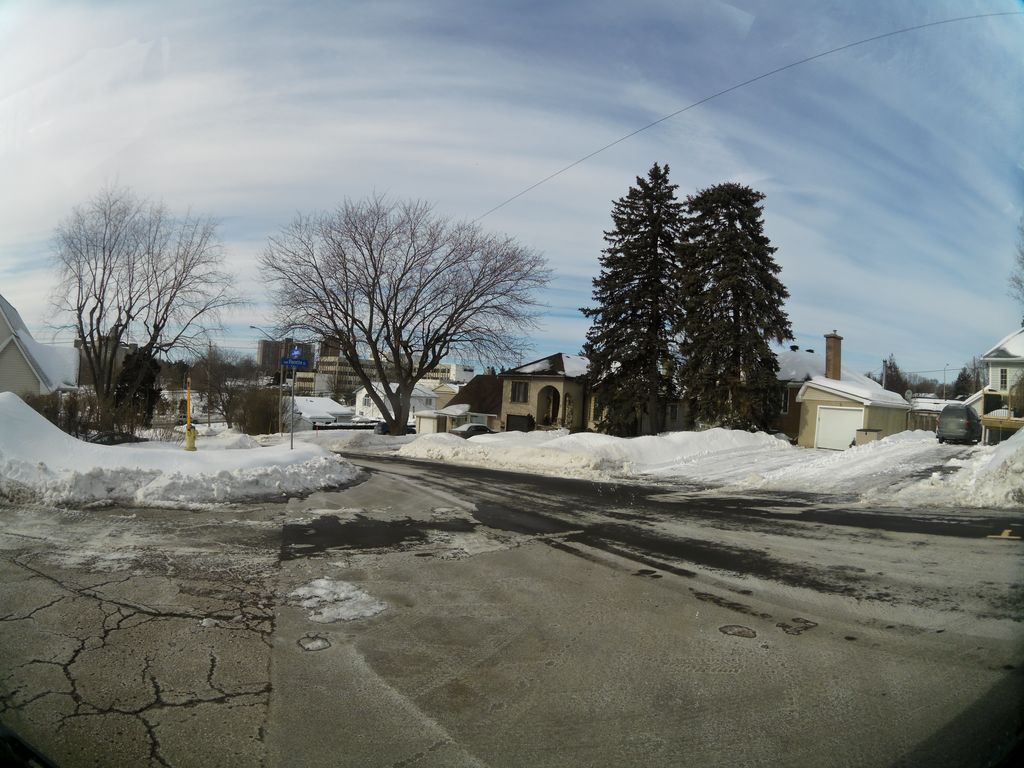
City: ottawa-gatineau